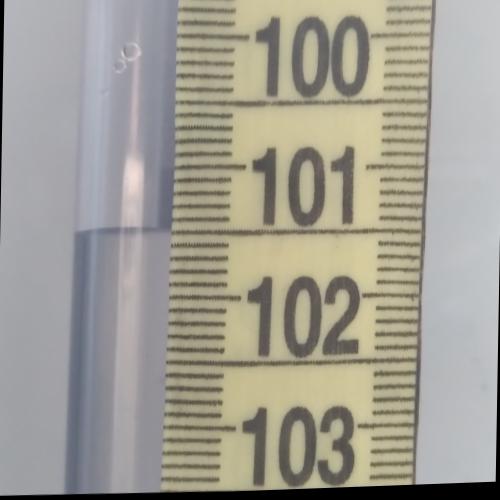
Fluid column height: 101.5 cm